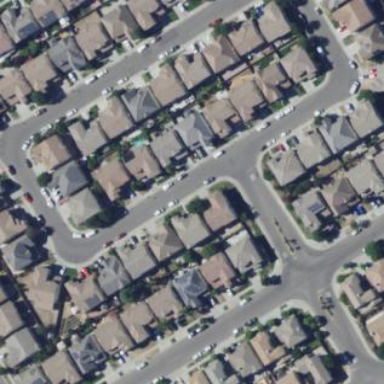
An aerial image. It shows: Residential road with sidewalks on both sides.